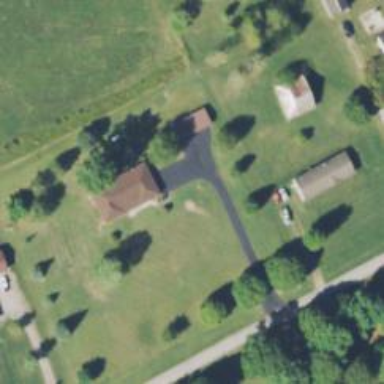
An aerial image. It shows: Driveway leading to service road.